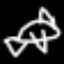
Label: airplane